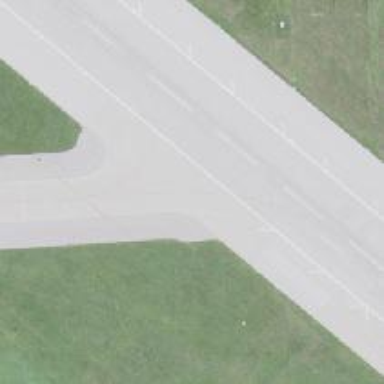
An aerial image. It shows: View of taxiway at the airport.